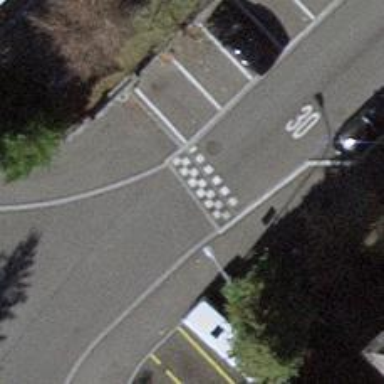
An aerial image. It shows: Bump for traffic calming.